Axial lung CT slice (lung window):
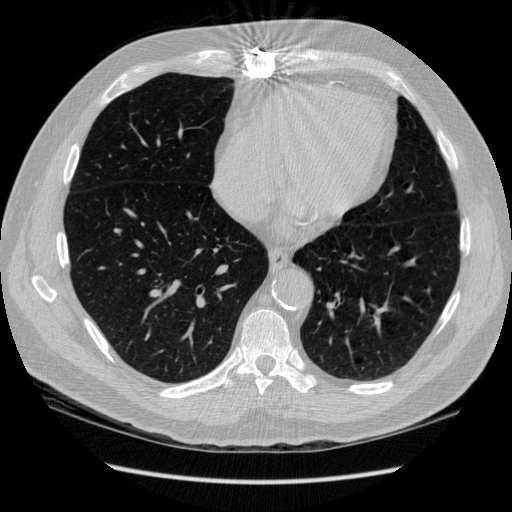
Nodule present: no